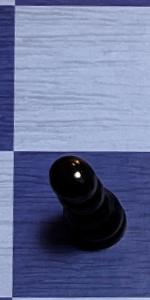
Label: Pawn_Black